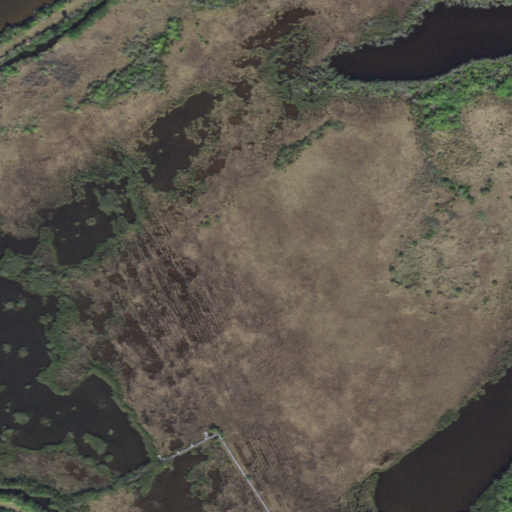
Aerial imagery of island in Florida named Cedar Hammock containing herbaceous wetlands, woody wetlands, and open water